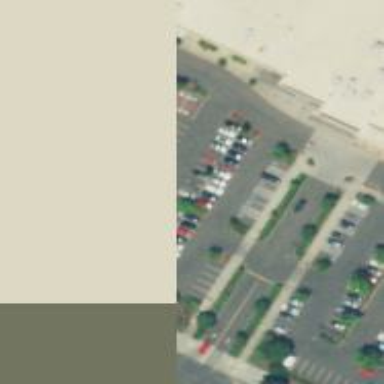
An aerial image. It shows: Parking space is available.